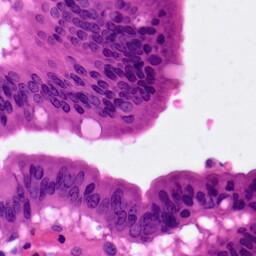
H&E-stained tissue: Pancreatic